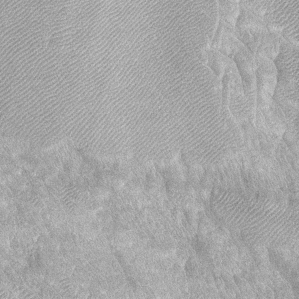
Label: frost